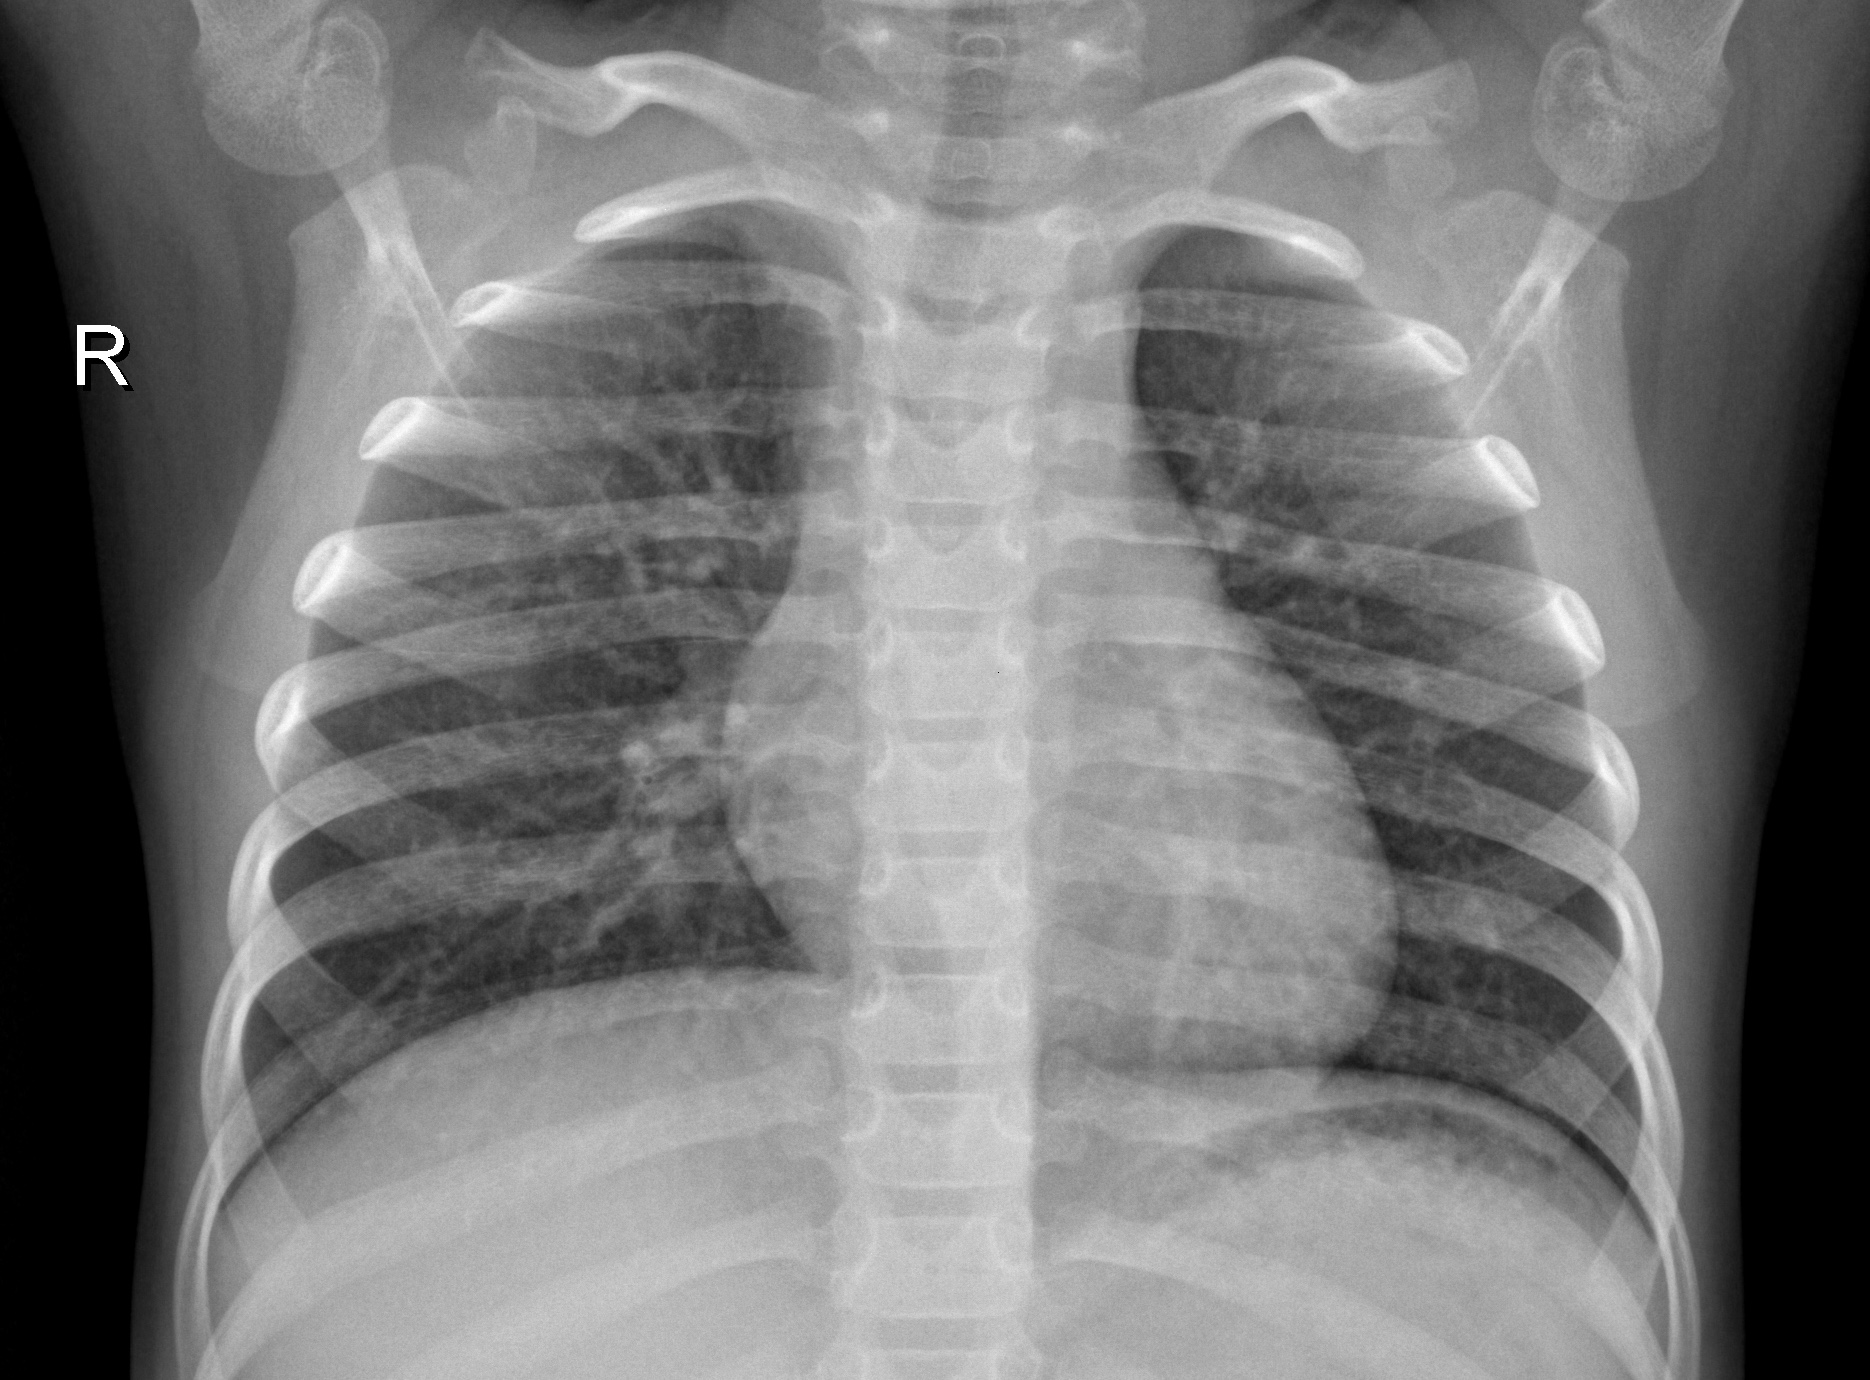
Diagnosis: NORMAL